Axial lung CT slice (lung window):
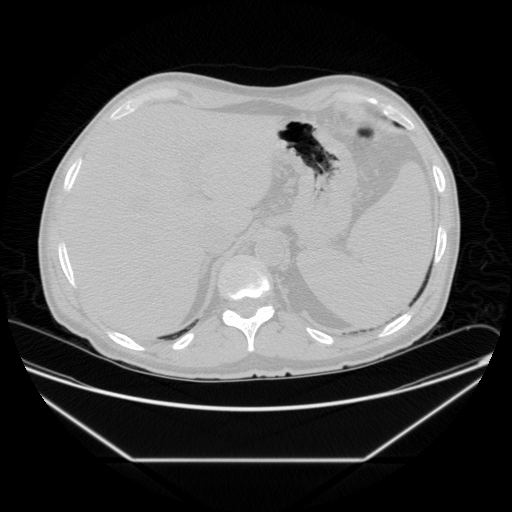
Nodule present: no